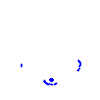
Particle: proton